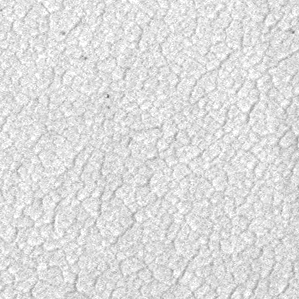
Label: frost